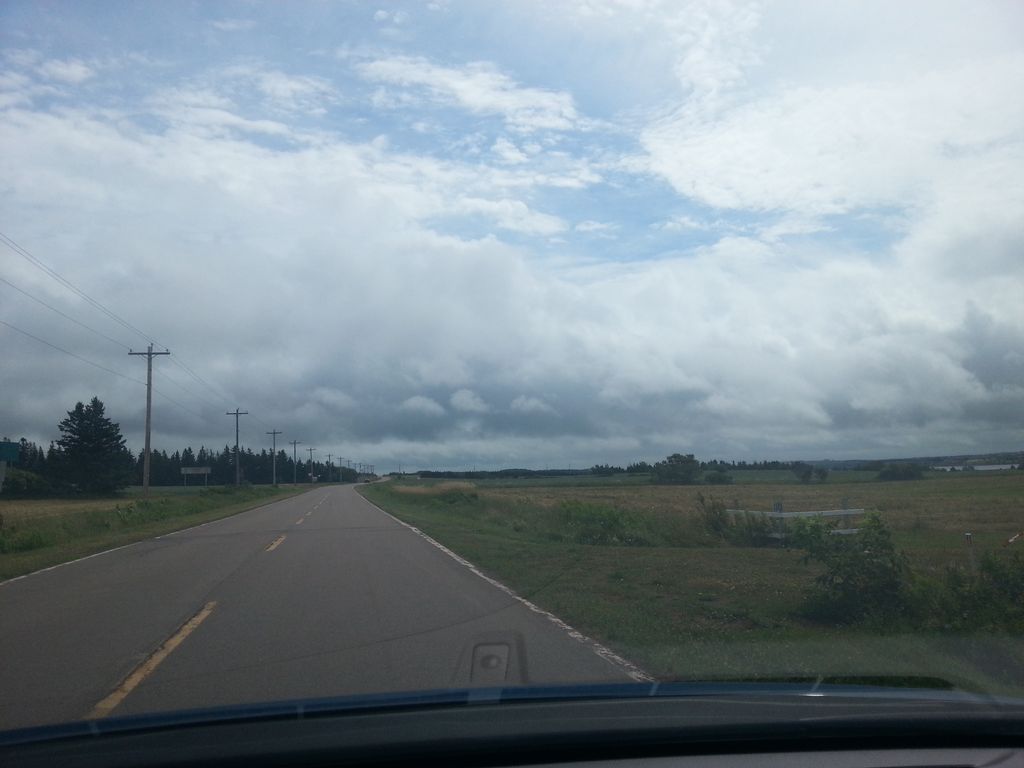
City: charlottetown